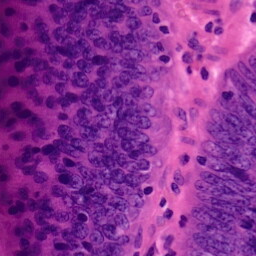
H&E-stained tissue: Colon